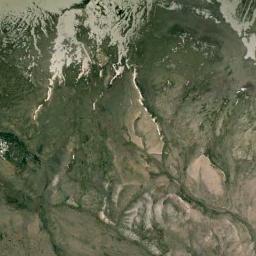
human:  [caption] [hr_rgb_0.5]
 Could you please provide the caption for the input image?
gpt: The mountain has a rugged surface and some snow is on the mountain .

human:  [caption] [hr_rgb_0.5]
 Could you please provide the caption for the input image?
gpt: The vegetation coverage of the mountains is low .

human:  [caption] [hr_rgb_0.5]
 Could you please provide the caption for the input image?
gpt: There is not the even mountain .

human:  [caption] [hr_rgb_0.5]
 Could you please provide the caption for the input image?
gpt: The mountain is full of green plants with lines of bare land .

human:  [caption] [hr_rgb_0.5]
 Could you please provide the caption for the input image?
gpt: There are some green land and white snow on the mountain .